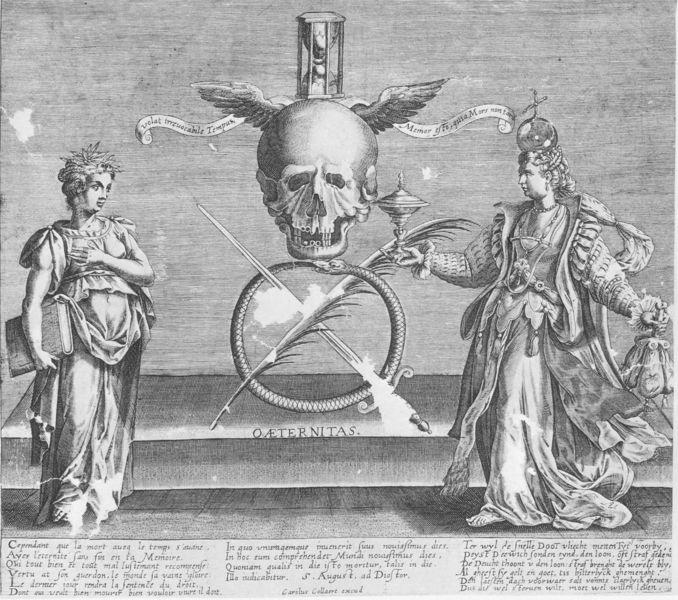
Titel: O AETERNITAS.
Künstler: Carolus Collaert
Standort: Wolfenbüttel
Institution: Herzog August Bibliothek
Schlagwörter: feder, flügel, himmel, mann, weiß, frauen, frau, glas, grau, kleid, schwarz, zeichnung, schädel, tod, tot, gewand, kelch, gewänder, pflanze, krone, kreis, rund, krug, schwanz, schärpe, schrift, zwei, grafik, graphik, empore, banner, treppe, treppen, inschrift, uhr, palme, palmwedel, stufen, vanitas, vergänglichkeit, buch, gefäss, kreuz, zweig, druck, schraffur, radierung, stich, scharz, schwarzweiß, schwert, text, beschriftung, schlange, kugel, degen, allegorie, mythologie, personifikation, göttin, römer, totenkopf, griechisch, dolch, monstranz, königin, eieruhr, stundenglas, zeit, kupferstich, totenschädel, allegorien, zepter, banderole, ewigkeit, weltkugel, latein, schriftfeld, prächtig, schriftband, sanduhr, todenkopf, hschädel, schlande, aeternitatis, weltenbuch, alegorien, aeternitas, sanduht